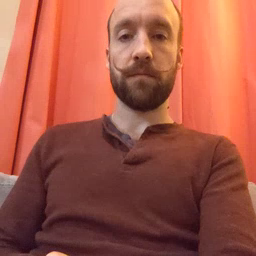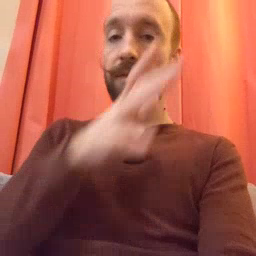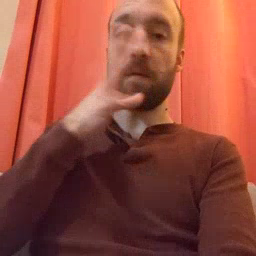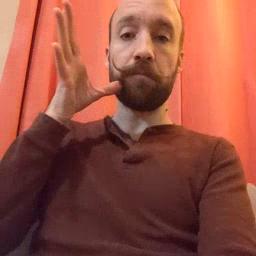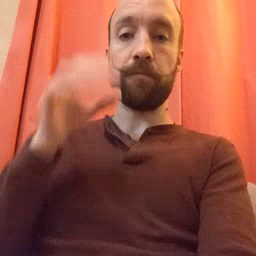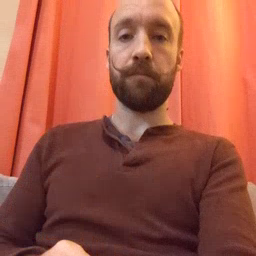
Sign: farm